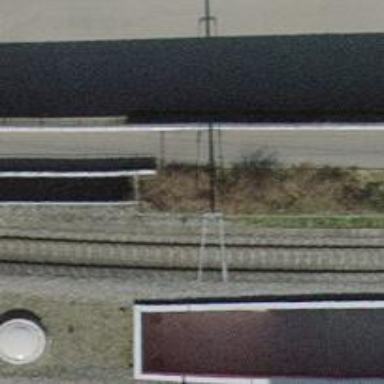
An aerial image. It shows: Pedestrian bridge with asphalt surface.